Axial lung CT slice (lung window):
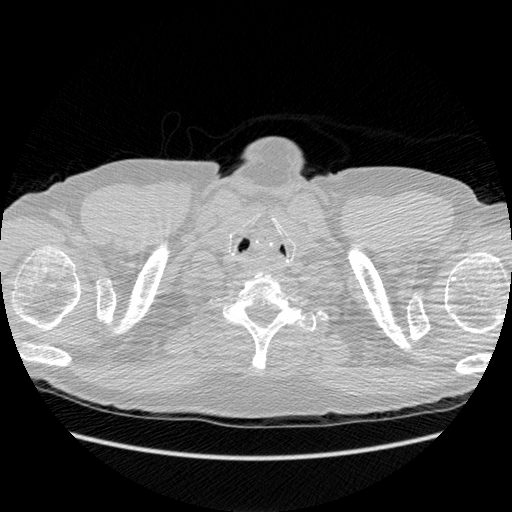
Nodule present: no